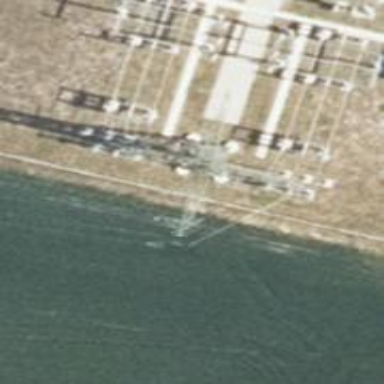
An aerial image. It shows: Power tower.